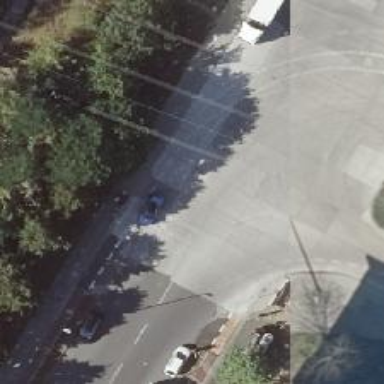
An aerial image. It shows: Secondary road with concrete surface.